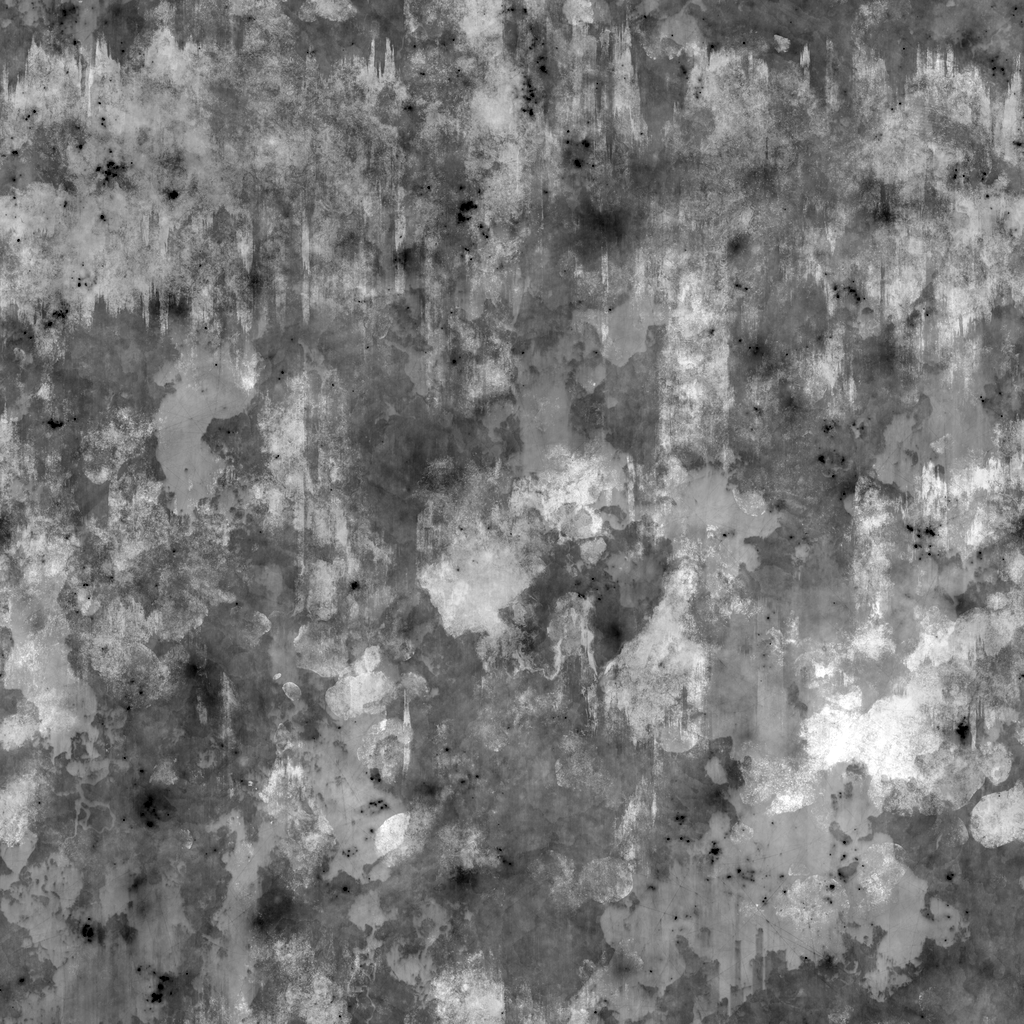
Texture map type: Displacement